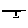
Label: line